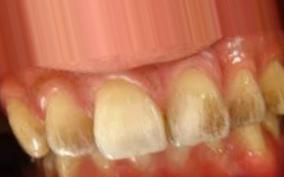
Condition: Tooth Discoloration